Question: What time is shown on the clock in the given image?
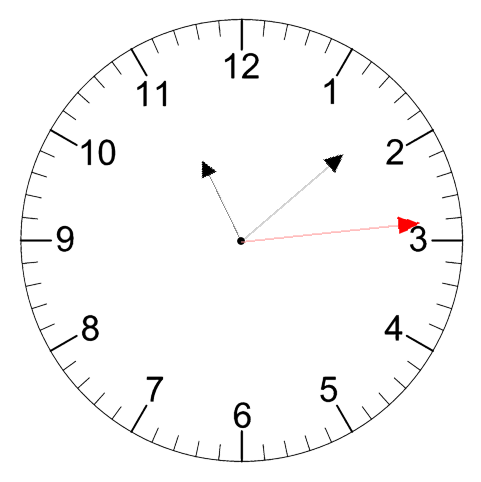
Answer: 11:08:14